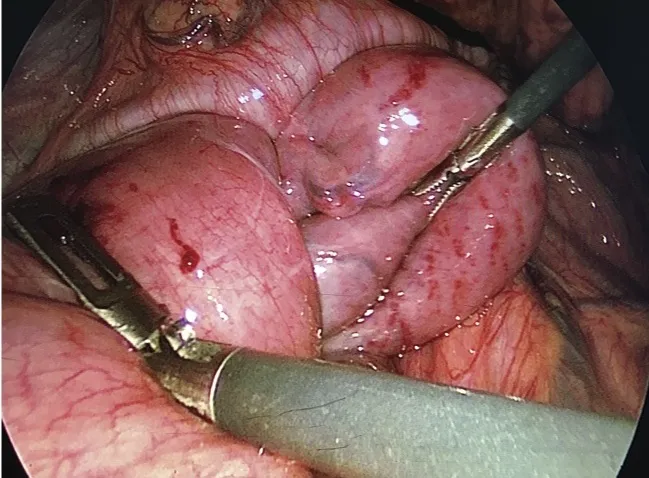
The intussuscepted jejunum was started about 5 cm from the ligament of Treitz into the distal jejunum. We were able to pull out the proximal jejunum from the distal jejunum.
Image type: medical_photograph (other_medical_photograph)